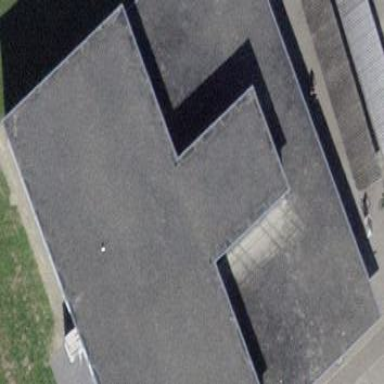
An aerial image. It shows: School building.